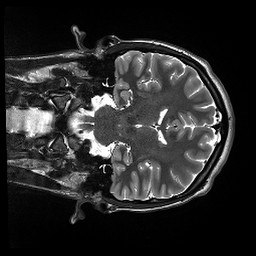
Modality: T2w
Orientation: coronal
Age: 21
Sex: male